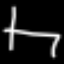
Label: chair